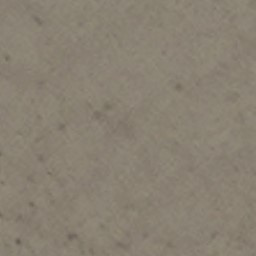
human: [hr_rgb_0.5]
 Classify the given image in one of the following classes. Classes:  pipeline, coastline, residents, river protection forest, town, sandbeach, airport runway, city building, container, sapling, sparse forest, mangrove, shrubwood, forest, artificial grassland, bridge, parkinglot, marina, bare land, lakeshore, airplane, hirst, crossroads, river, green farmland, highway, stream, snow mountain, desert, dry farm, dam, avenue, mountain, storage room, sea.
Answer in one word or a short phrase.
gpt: bare land